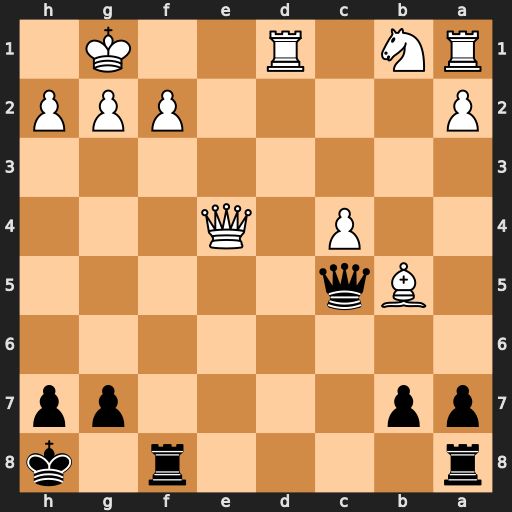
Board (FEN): r4r1k/pp4pp/8/1Bq5/2P1Q3/8/P4PPP/RN1R2K1
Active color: b
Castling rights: -
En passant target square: -
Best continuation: Qxf2+ Kh1 Qf1+ Rxf1 Rxf1#